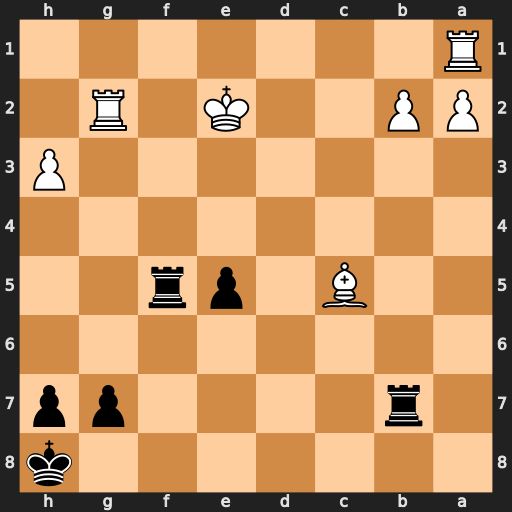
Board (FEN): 7k/1r4pp/8/2B1pr2/8/7P/PP2K1R1/R7
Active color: b
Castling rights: -
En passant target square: -
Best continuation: Rxb2+ Kd3 Rxg2